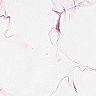
Metastatic tissue present: no